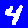
Digit: 4